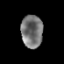
Tissue: prostate
Cell type: T cells
Senescence score: 0.2513
Nuclear area (px): 700
Mean DAPI intensity: 117.11